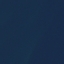
Land use / land cover class: SeaLake